Question: I need to plot y axis de120 to -10, with separation of 10 by appointment. And the x-axis between 0 and 160000.
The values on the axis are 125, 250, 500, 750, 1000, 1500, 2000, 3000, 4000, 6000, 8000, 12000, 16000.
My problem is on the x axis, which takes the configuration:
First axis value: 0.3 cm, from the zero
Second value axis: 1.3 cm, from the zeros
Third value axis: 2.3 cm, from the zeros
Other values , with 0.5 cm more than the previous value.
This helps to understand the result you expect.
How should I do?

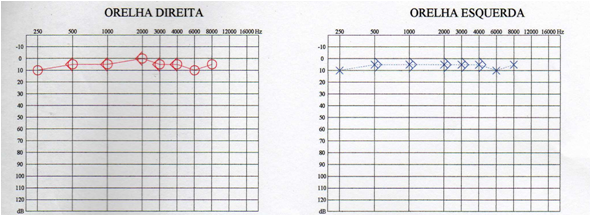
Answer: Use custom tickGenerator and tickFormatter functions, as shown in the <URL> example.